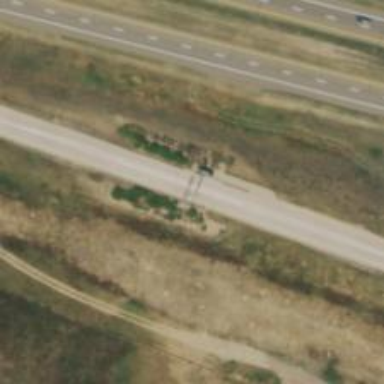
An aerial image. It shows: Toll gantry on the road.